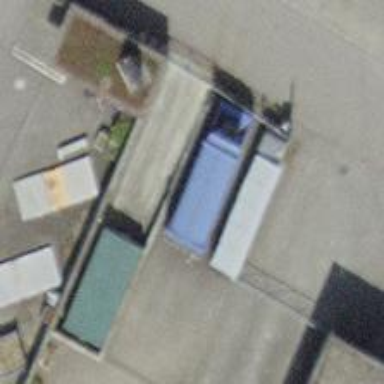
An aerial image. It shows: Recycling container at amenity designated for recycling.